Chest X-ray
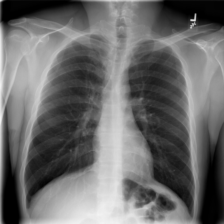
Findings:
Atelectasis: negative
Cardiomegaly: negative
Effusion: negative
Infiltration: negative
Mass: negative
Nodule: negative
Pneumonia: negative
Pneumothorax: negative
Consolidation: negative
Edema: negative
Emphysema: negative
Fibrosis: negative
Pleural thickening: negative
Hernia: negative